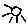
Label: sun